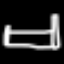
Label: bed